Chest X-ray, PA view. Patient: 65 years old, sex F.
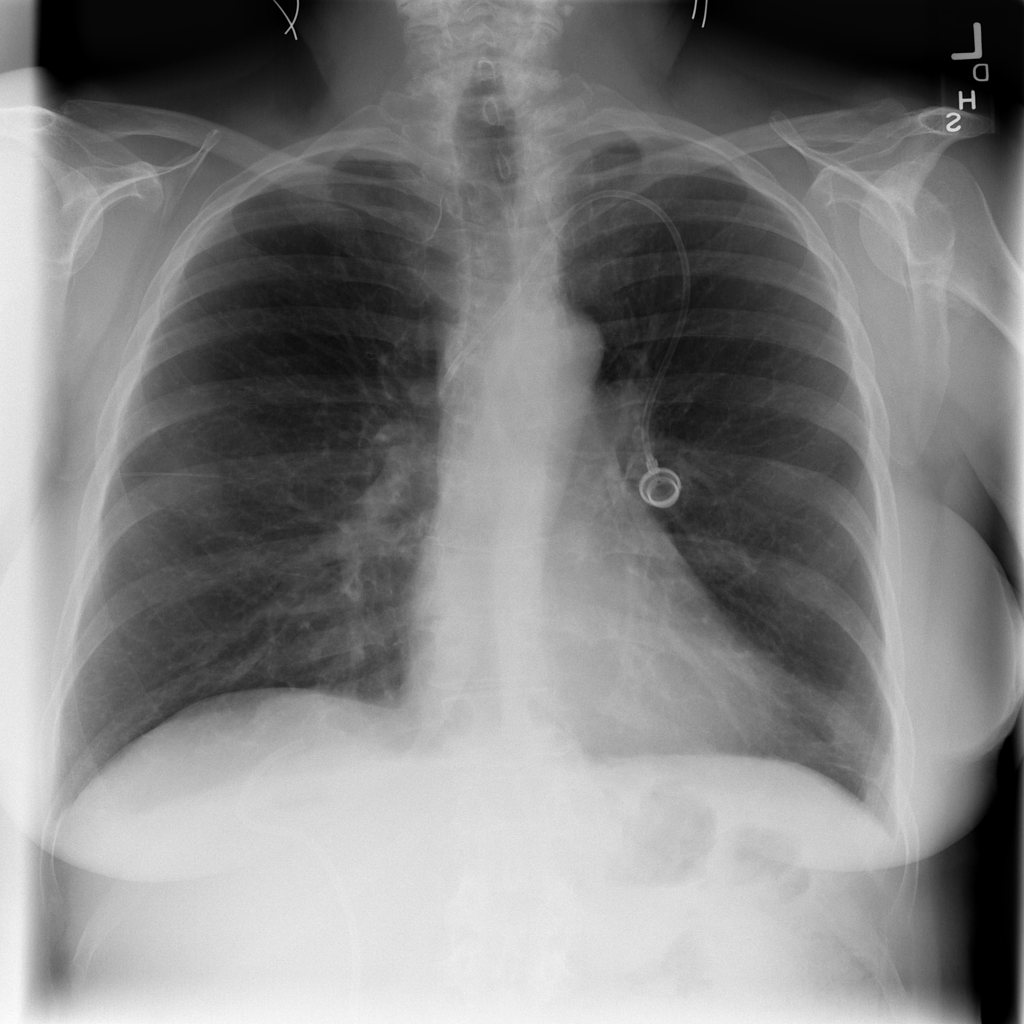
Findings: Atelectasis